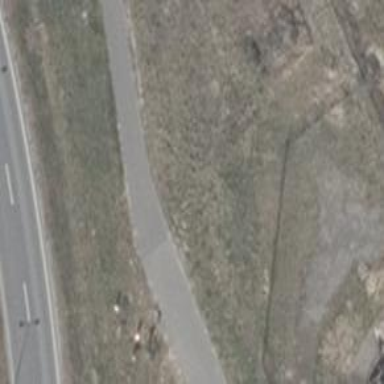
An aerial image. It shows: Asphalt path.